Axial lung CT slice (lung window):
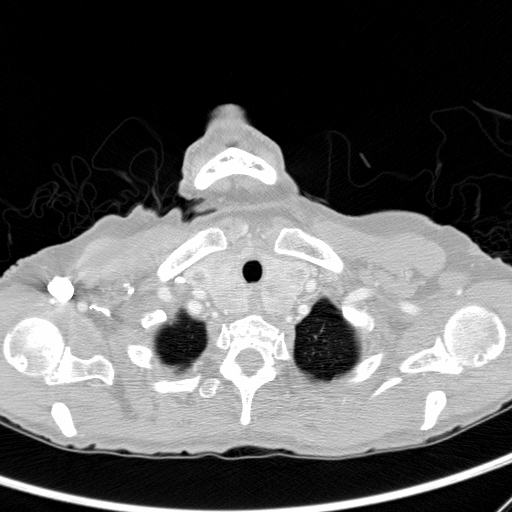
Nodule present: no